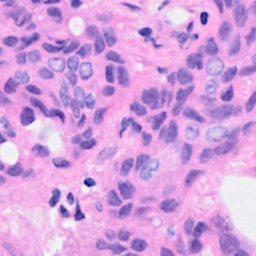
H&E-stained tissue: Breast